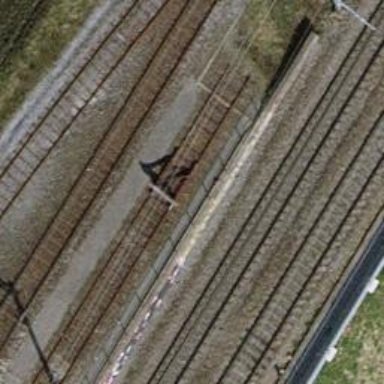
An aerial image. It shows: Rail yard with electrified contact lines for the trains.